Aerial crown-view tile of a tropical tree (Barro Colorado Island, Panama), acquired 20250317:
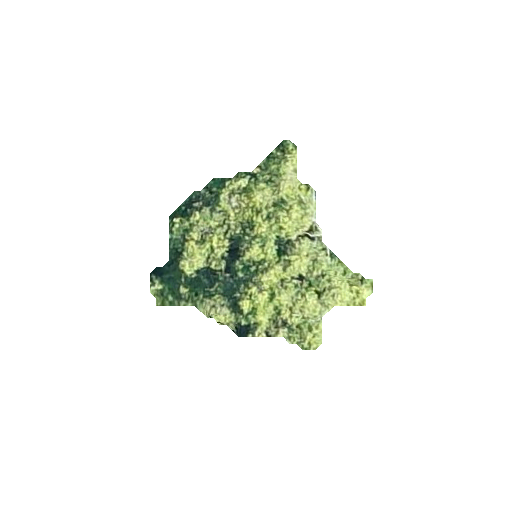
Species: Guatteria lucens
GBIF accepted scientific name: Guatteria lucens
Crown area: 37.776 m²